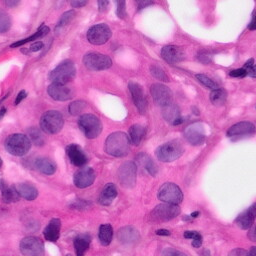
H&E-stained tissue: Pancreatic